Question:
How to get latest count based on date for each id.
Attempt:
'''
SELECT [Measures].[CourseJoinedCount] ON COLUMNS,
NON EMPTY
(
[Course].[CourseName].[CourseName],
[DimDate].[Full Date].[Full Date],
[Student].[StudentId].[StudentId]
)ON ROWS
FROM [RandD]
'''
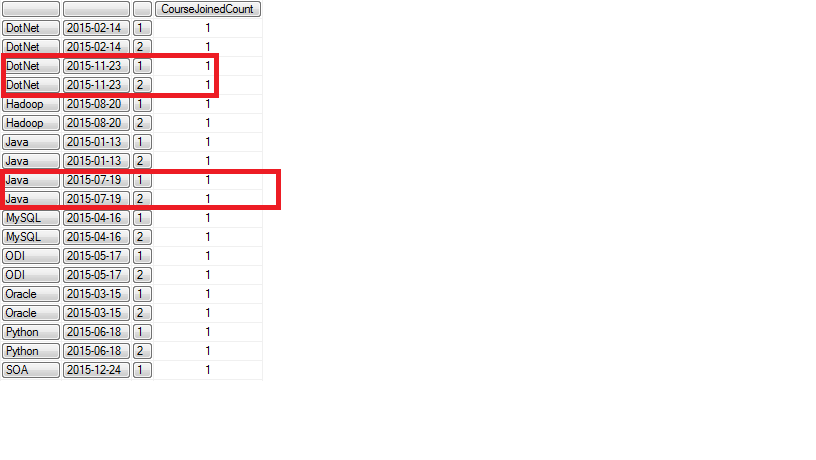
Answer: I think the use of 'Generate' might help. Currently untested but I will try an mock this up against 'AdvWrks' tomorrow to see if it works:
'''
SELECT
NON EMPTY
[Measures].[CourseJoinedCount] ON 0,
Generate(
[Course].[CourseName].[CourseName].MEMBERS
,[Course].[CourseName].CURRENTMEMBER
*Tail(
NonEmpty(
[DimDate].[Full Date].[Full Date].MEMBERS,
[Course].[CourseName].CURRENTMEMBER
)
)
)
*[Student].[StudentId].[StudentId]
ON 1
FROM [RandD];
'''